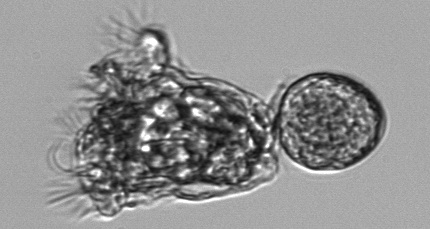
Label: zooplankton